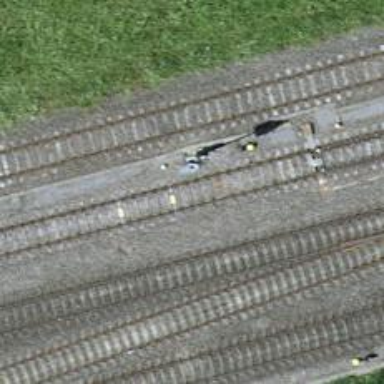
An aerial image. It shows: Rail siding with electrified tracks using contact line.